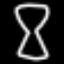
Label: hourglass